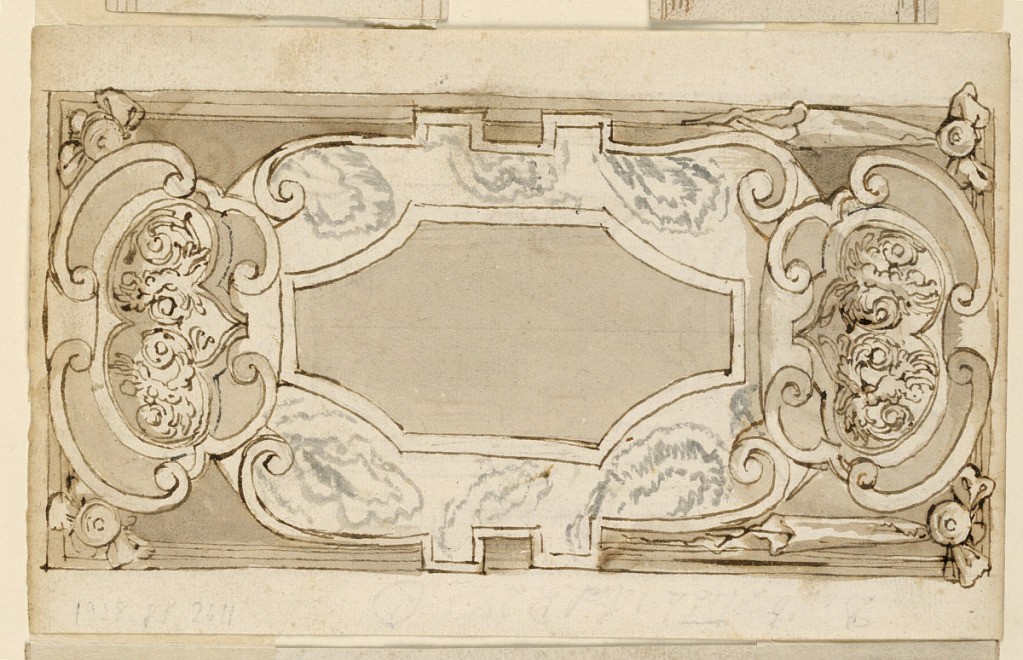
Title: Projects for Decorations of Panels
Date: ca. 1590
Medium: Black chalk, pen and ink, brush and light brown, gray watercolors on laid paper.
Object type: Drawing
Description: Three escutcheons in front of a slightly shorter oblong panel, lateral escutcheons face each other. On verso:An escutcheon in part of an oblong panel, masks face each other, laterally